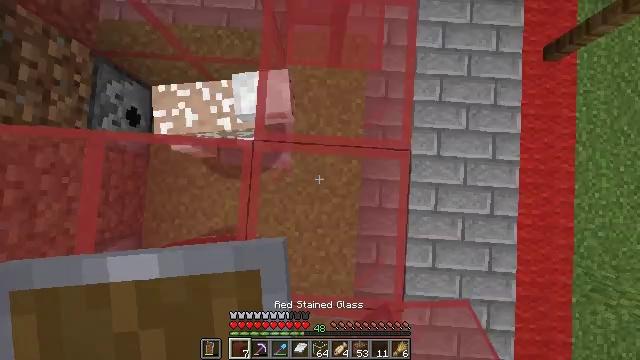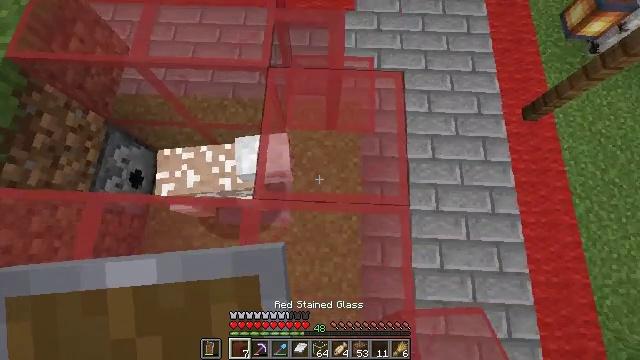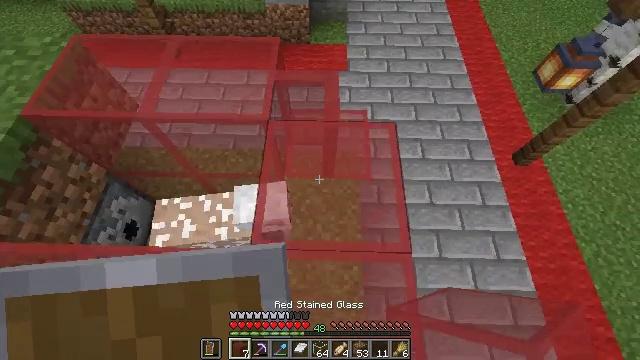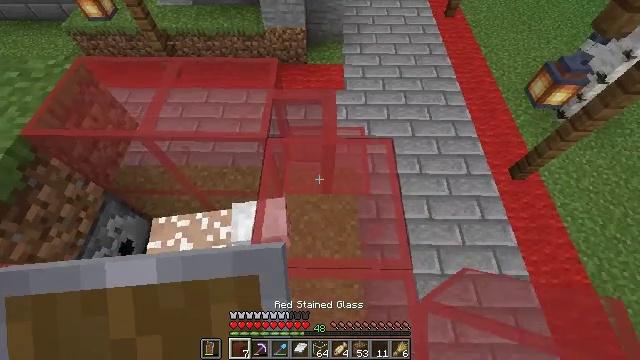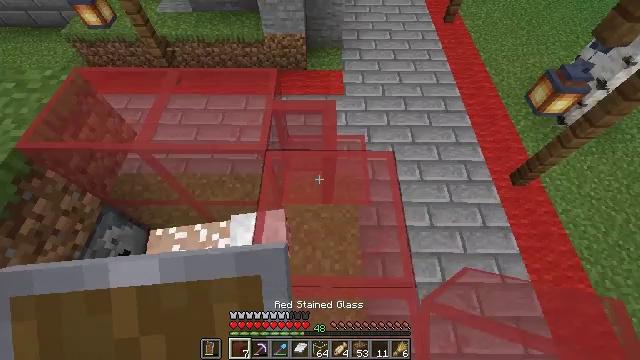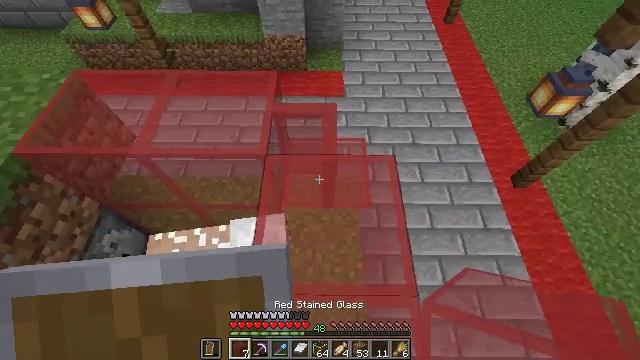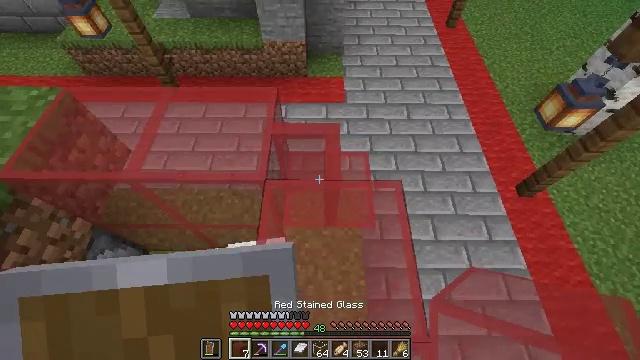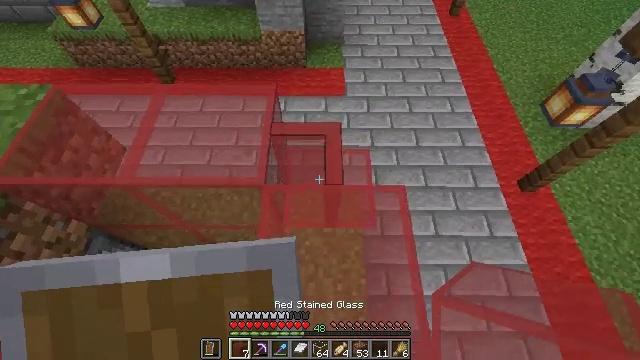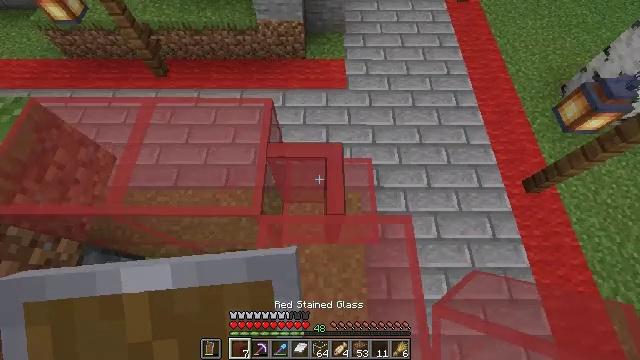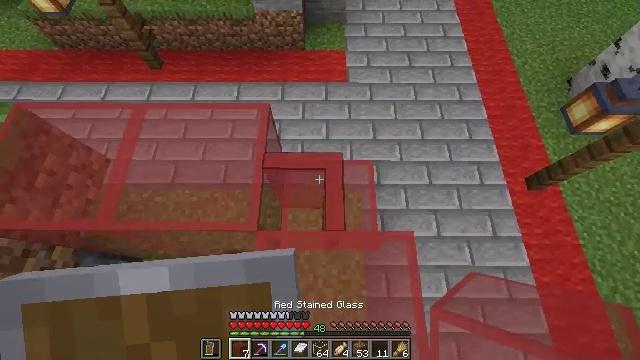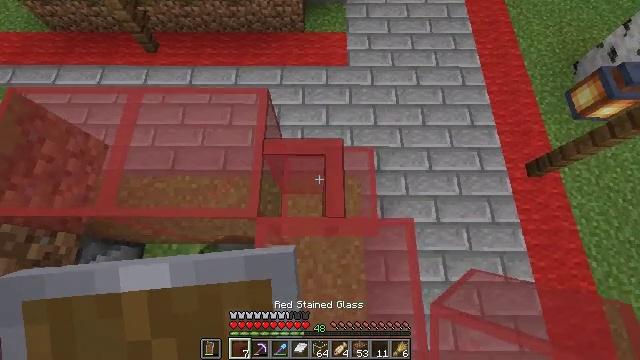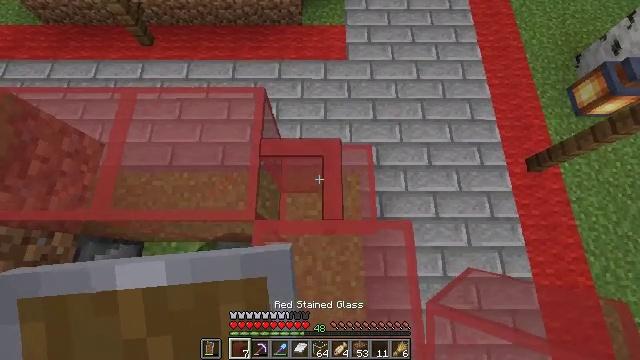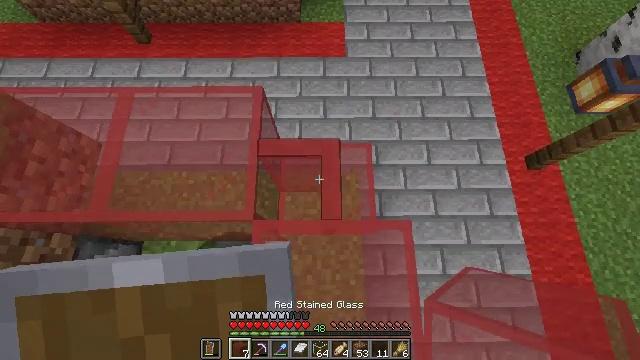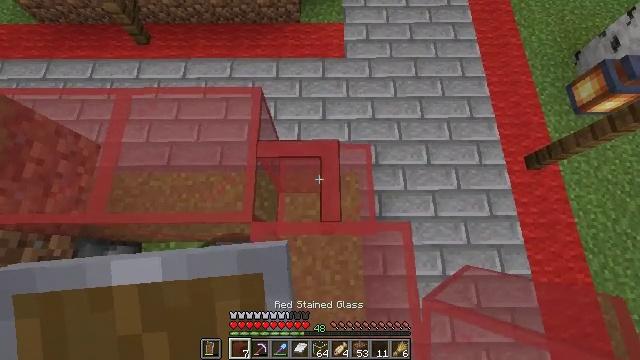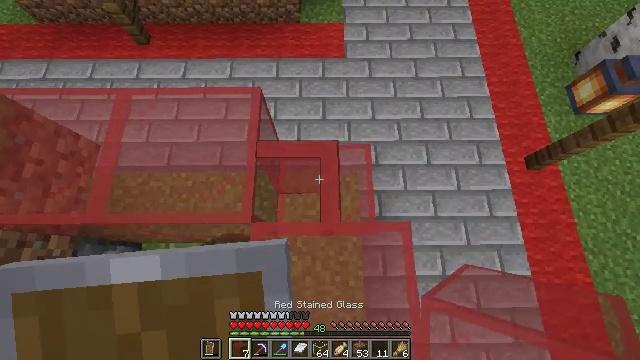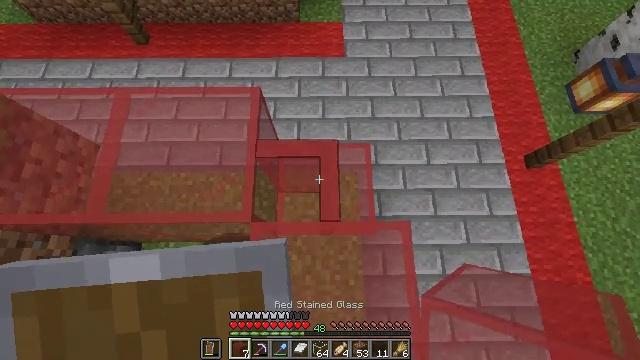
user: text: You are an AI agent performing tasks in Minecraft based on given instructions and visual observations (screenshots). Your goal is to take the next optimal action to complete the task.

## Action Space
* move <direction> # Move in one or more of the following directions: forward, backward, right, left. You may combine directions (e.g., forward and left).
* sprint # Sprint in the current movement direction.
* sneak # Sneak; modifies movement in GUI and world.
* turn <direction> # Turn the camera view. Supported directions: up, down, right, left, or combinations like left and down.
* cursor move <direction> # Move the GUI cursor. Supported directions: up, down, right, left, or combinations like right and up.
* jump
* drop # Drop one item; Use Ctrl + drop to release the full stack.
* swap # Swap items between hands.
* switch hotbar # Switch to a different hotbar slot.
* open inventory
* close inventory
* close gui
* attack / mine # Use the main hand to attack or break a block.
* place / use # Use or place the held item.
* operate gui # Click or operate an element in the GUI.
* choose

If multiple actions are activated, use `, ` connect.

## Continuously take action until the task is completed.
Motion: motion action
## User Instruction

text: Smash the red stained glass pane.
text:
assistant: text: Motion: turn right and up
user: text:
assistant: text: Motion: turn right and up
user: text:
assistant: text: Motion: turn up
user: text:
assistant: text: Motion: move forward
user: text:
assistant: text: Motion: move forward
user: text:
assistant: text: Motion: move forward
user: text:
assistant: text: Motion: move forward, turn down
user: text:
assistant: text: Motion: move forward, turn down
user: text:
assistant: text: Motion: turn down
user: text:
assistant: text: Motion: turn down
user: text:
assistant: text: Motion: turn down
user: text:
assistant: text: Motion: no_op
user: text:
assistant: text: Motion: no_op
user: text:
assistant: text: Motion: no_op
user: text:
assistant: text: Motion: no_op
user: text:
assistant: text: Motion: no_op
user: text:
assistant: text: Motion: no_op
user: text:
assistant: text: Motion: no_op
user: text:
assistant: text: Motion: no_op
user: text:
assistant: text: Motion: no_op
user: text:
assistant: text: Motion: no_op
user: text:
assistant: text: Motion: no_op
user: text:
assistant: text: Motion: attack / mine
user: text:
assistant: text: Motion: attack / mine
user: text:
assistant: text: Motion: attack / mine
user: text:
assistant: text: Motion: attack / mine
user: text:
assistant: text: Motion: attack / mine
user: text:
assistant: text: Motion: attack / mine
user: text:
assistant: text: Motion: attack / mine
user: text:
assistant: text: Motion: attack / mine